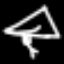
Label: airplane